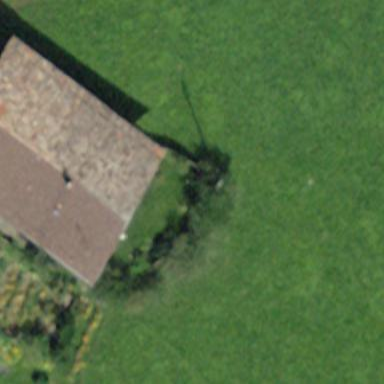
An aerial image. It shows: Farm building.